Milling tool wear sample.
Tool blade image: 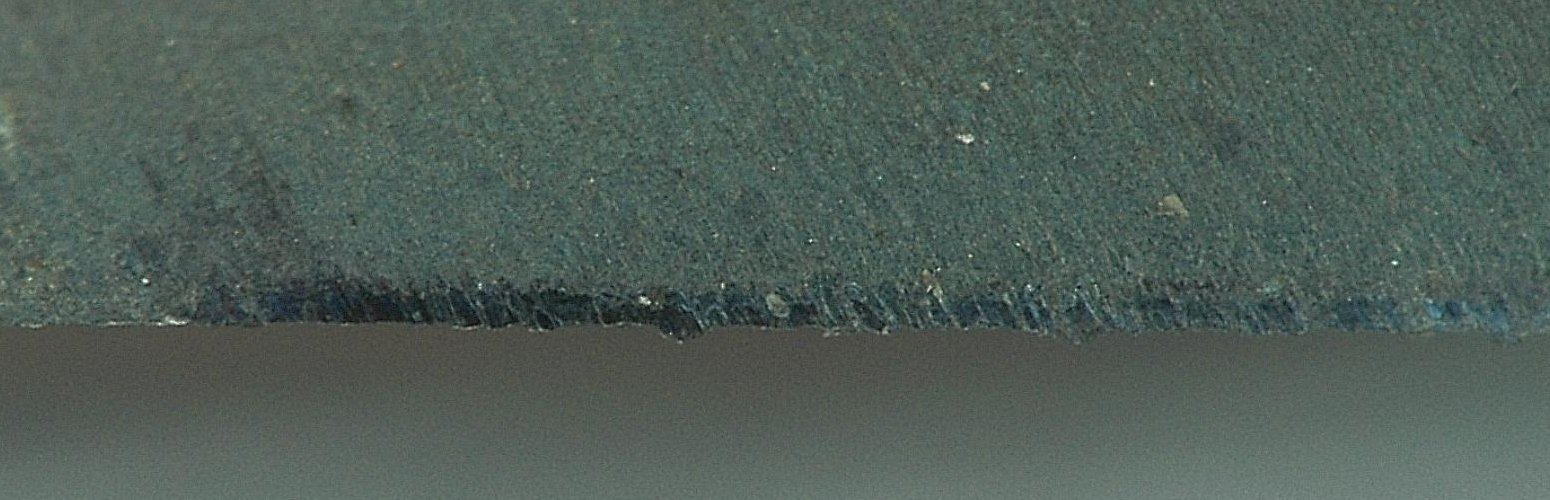
Chip image: 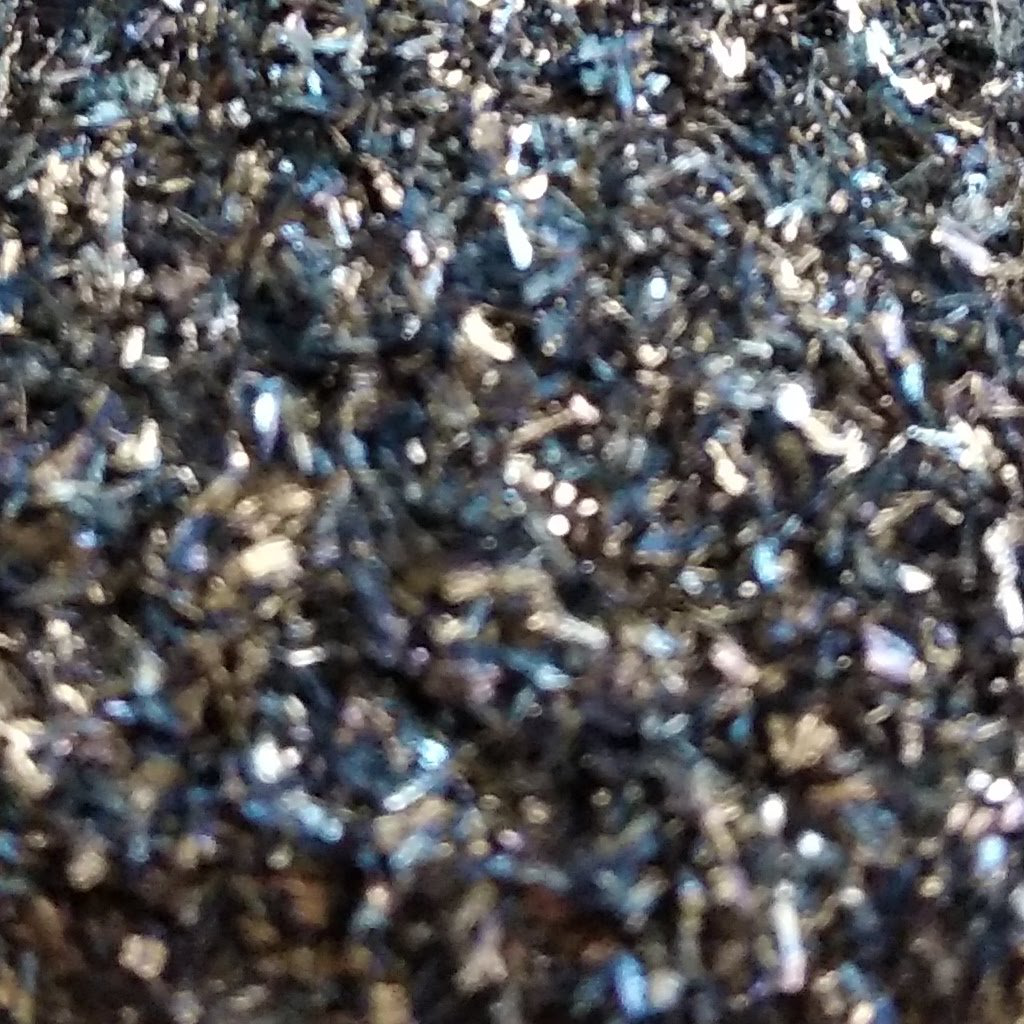
Workpiece image: 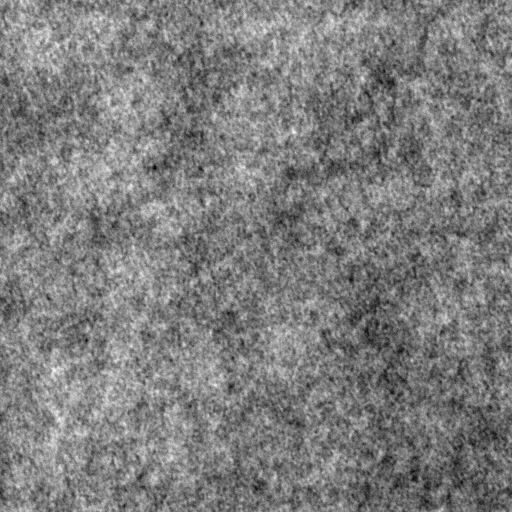
Tool wear state: dulled
Gaps: 4.44
Flank wear: 133.19
Overhang: 42.18
Force-signal Mel-spectrograms (X, Y, Z axes): 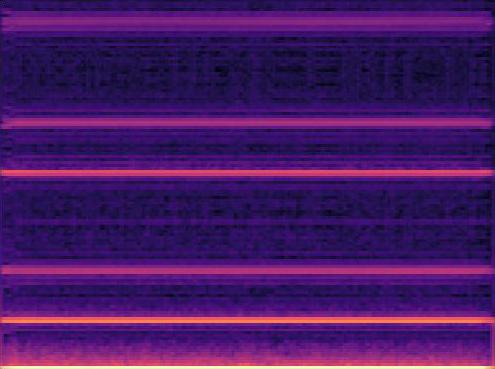 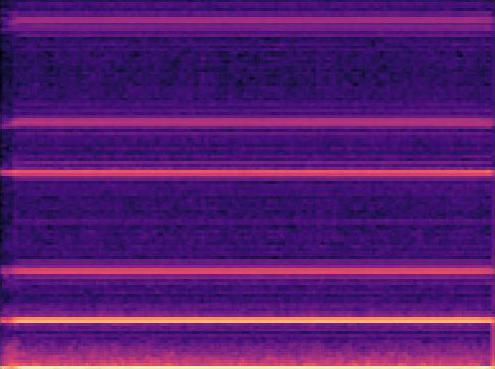 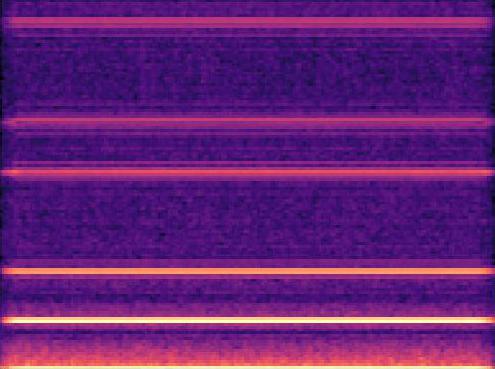
Force-signal scalograms (X, Y, Z axes): 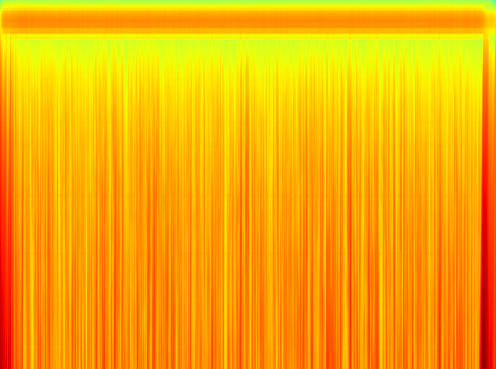 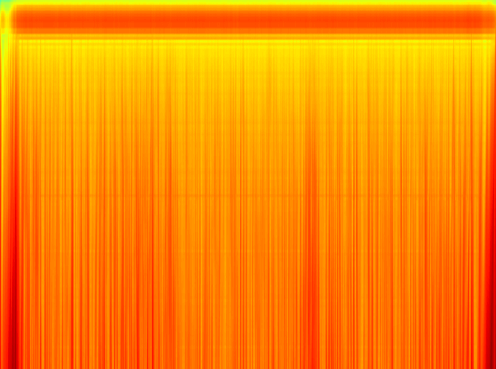 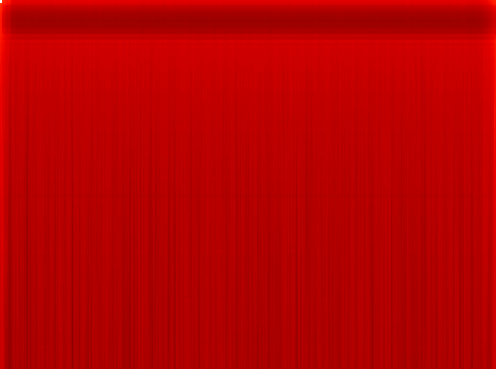
Force phase: accelerated_severe_wear